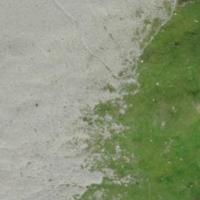
EUNIS habitat code: 48
Species observed at this site:
Hedysarum hedysaroides